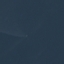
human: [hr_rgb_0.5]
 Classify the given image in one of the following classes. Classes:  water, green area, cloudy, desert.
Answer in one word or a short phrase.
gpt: water